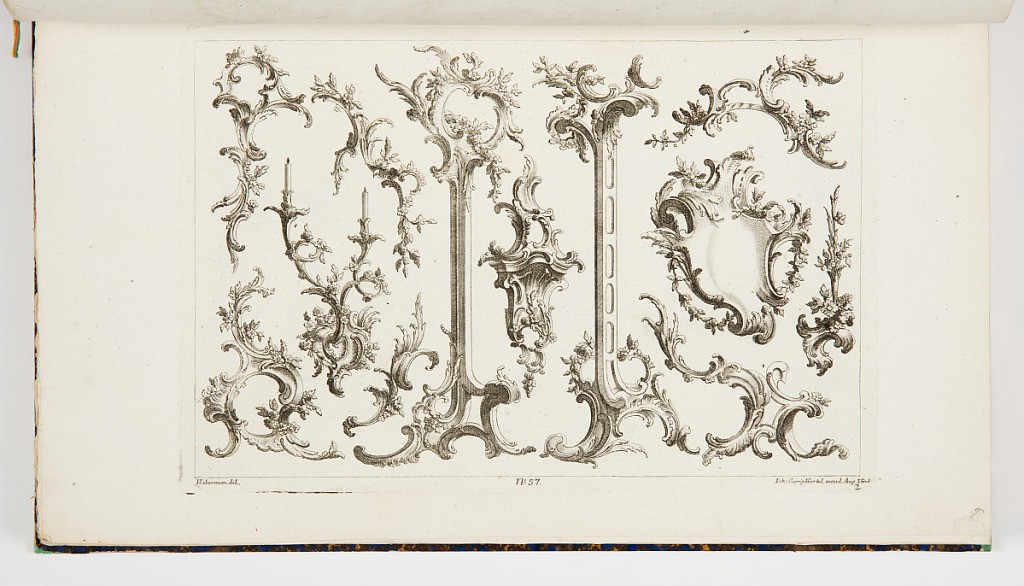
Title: Designs for Ornament Motifs
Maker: Franz Xaver Habermann, German, 1721 – 1796
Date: mid- 18th century
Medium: Etching on off white laid paper
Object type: Print
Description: Designs for ornament including scrolls, garlands, and rinceaux composed as cartouches, candelabra, brackets, posts, and free motifs. The plate is signed and numbered.